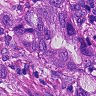
Metastatic tissue present: yes